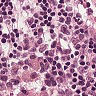
Metastatic tissue present: no